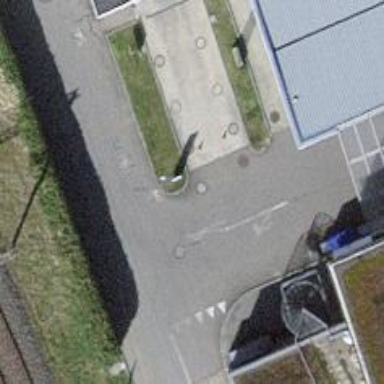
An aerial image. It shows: Car wash facility.